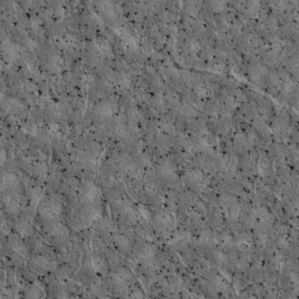
Label: non_frost